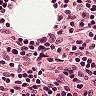
Metastatic tissue present: no